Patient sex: M
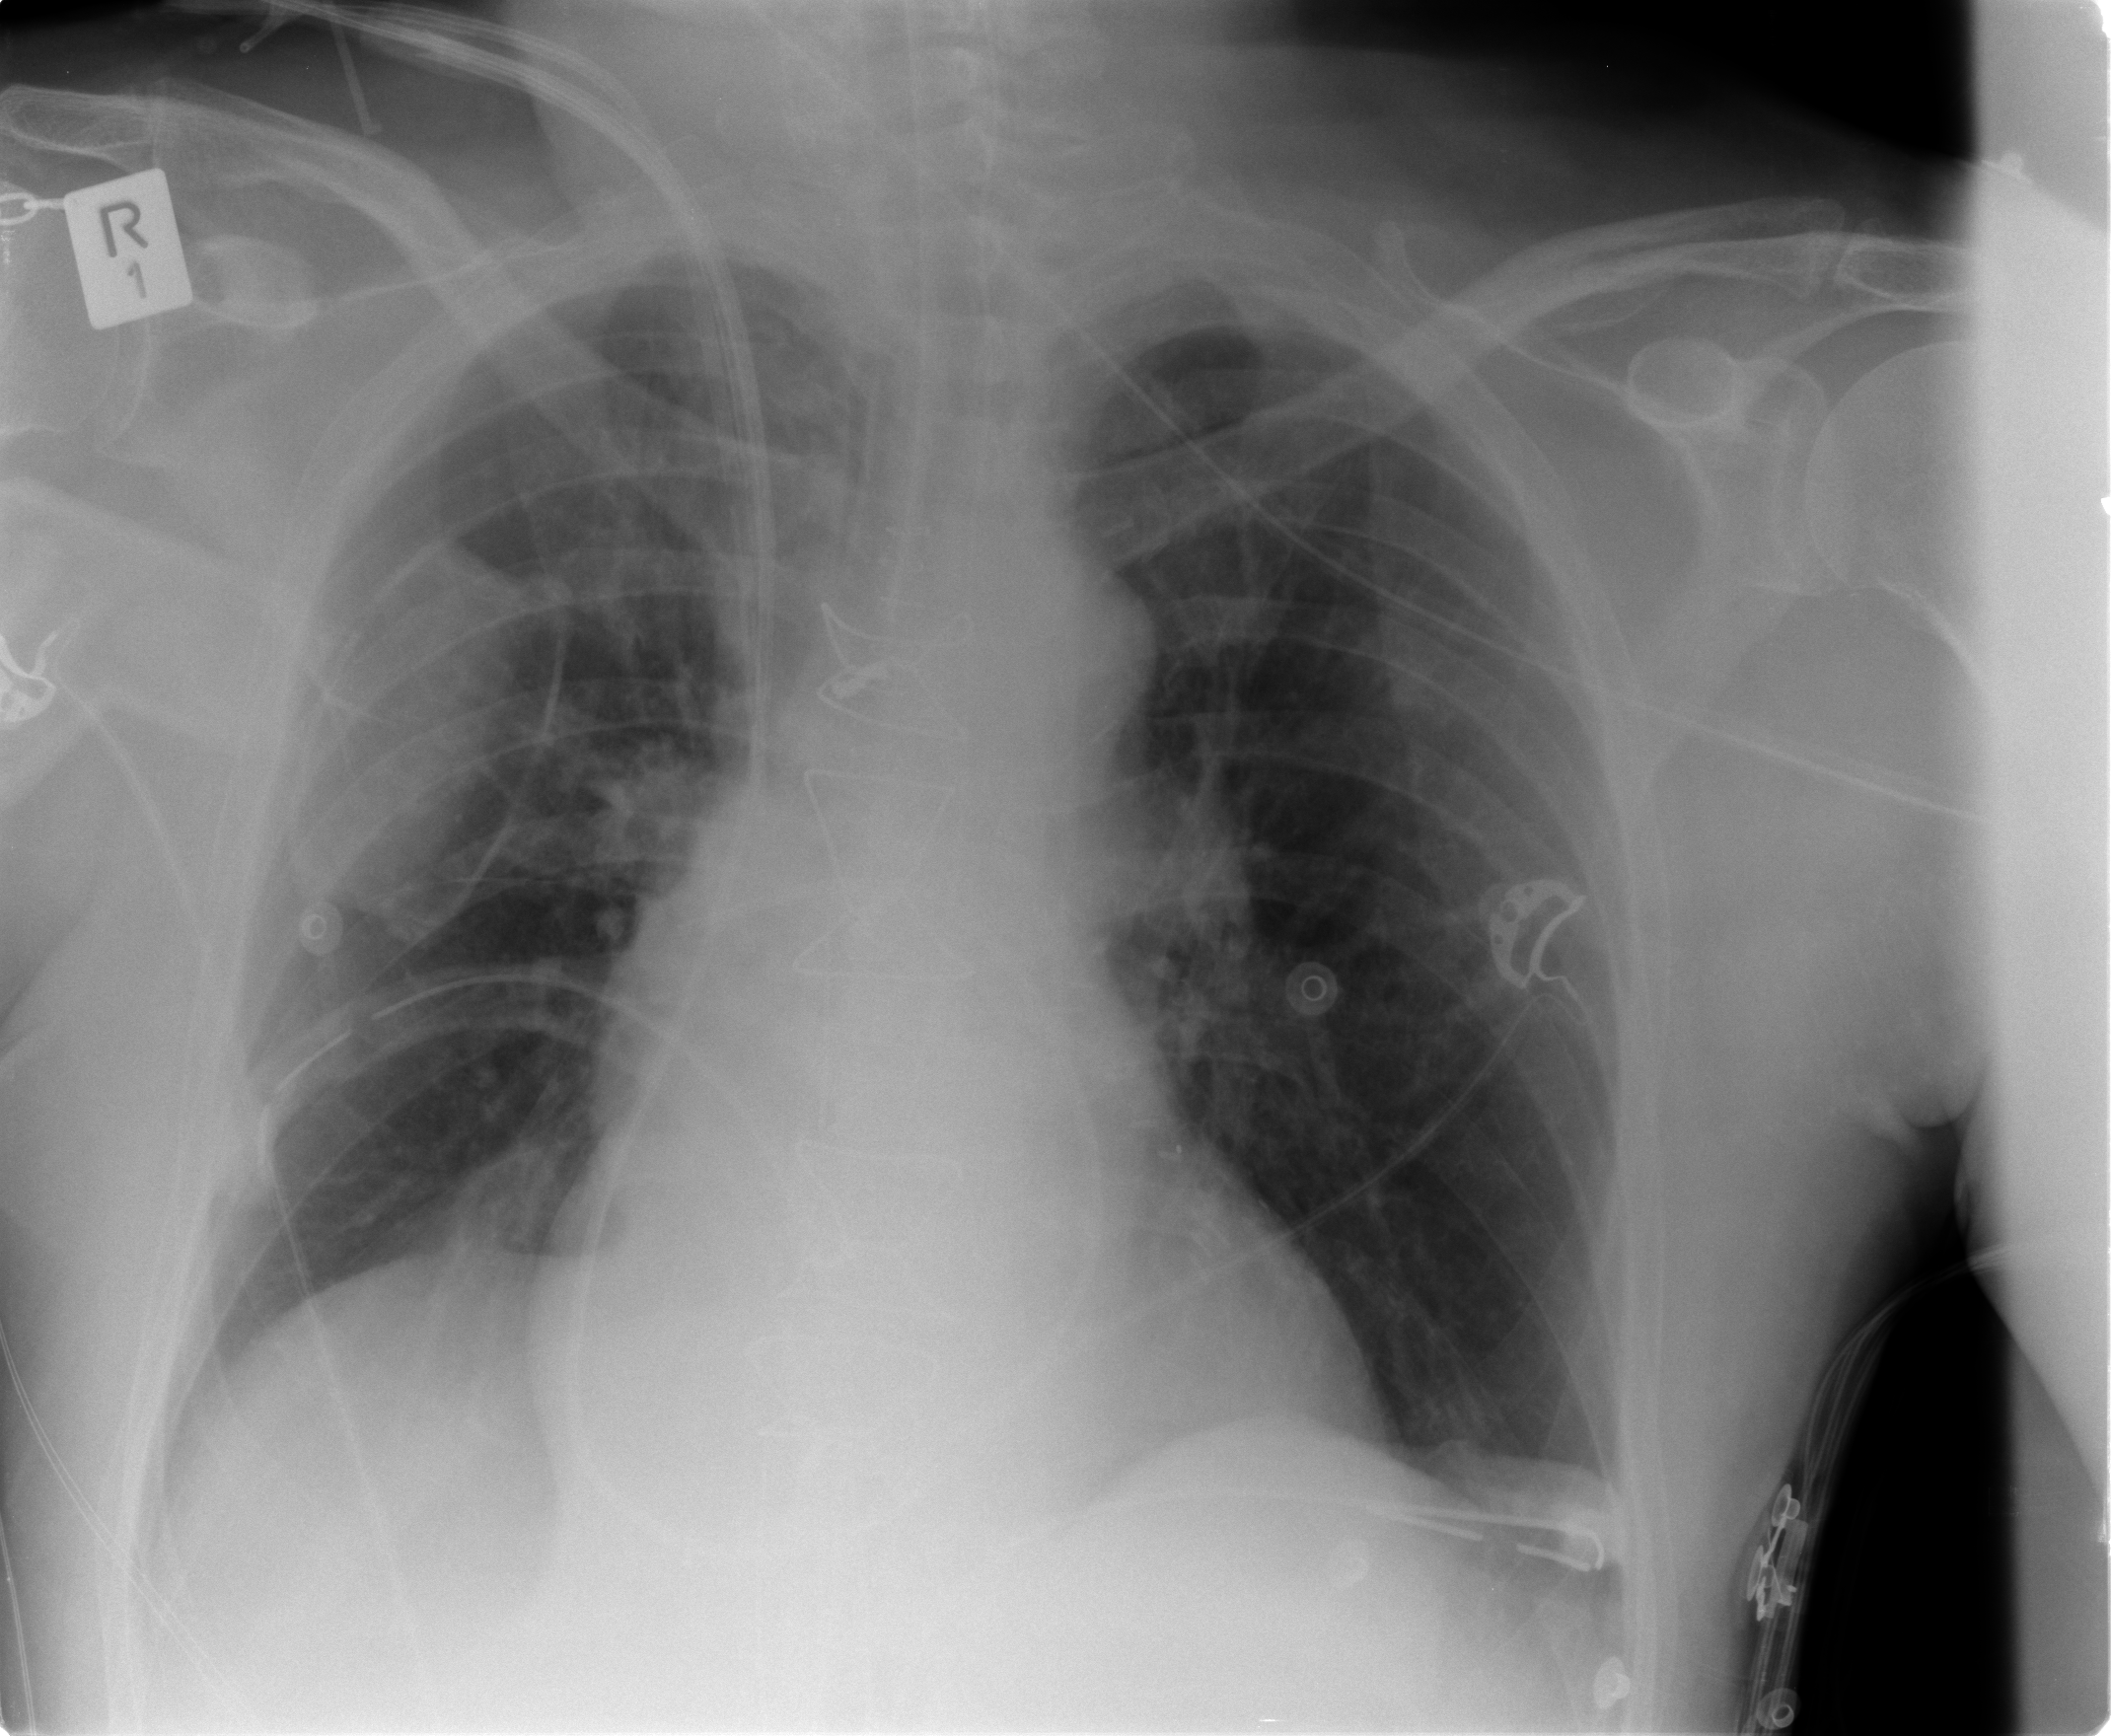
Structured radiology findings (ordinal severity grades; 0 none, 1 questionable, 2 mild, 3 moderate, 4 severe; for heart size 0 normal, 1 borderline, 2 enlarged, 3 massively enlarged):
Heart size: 0
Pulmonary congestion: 2
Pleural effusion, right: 0
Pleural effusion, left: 0
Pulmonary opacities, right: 0
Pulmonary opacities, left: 0
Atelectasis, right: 2
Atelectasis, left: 0